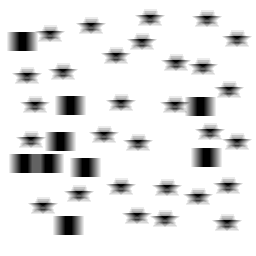
Squares: 9
Triangles: 0
Stars: 29
Total shapes: 38